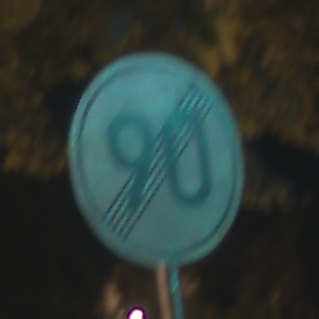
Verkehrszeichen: EndeGeschwindigkeit90
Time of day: Night
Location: Outdoor (Urban)
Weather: PartlyCloudy
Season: NotSpecified
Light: Artificial